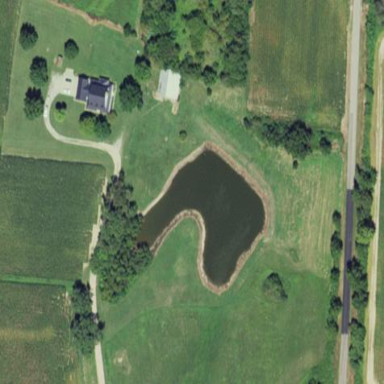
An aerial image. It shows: Serene pond surrounded by nature.